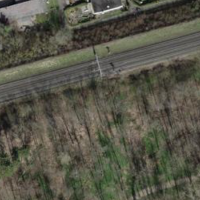
EUNIS habitat code: 44
Species observed at this site:
Allium ursinum
Alnus glutinosa